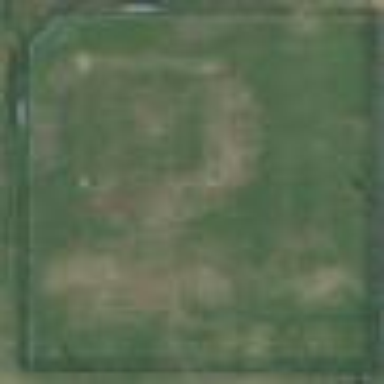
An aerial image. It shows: Baseball pitch for leisure land activities.